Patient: sex M, age 94
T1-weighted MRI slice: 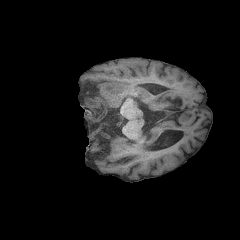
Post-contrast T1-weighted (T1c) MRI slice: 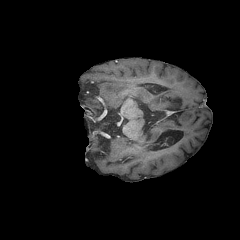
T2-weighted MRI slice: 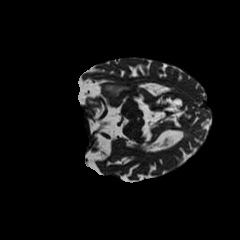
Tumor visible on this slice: yes
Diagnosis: Glioblastoma, IDH-wildtype
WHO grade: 4